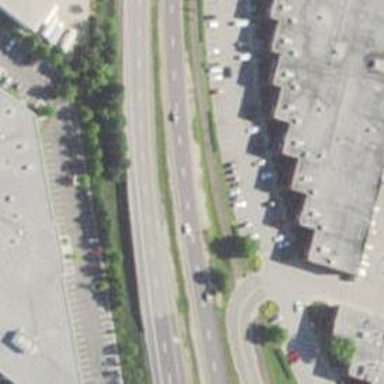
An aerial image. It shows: Expressway with asphalt surface classified as trunk highway.